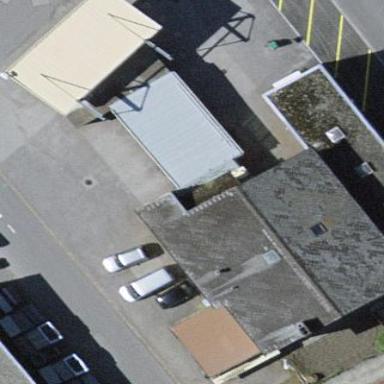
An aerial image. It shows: Building serving as car wash facility.